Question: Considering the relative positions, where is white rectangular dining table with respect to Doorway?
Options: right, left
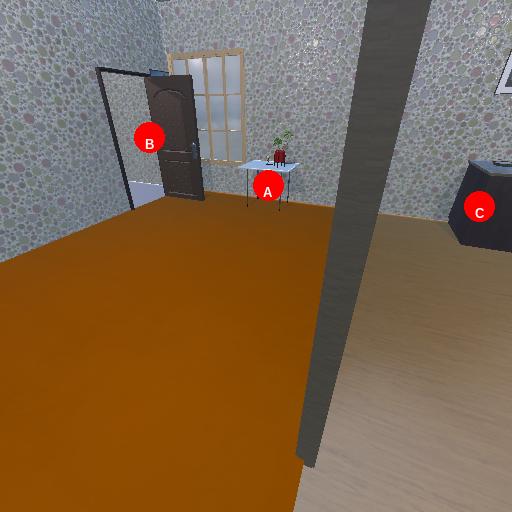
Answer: right